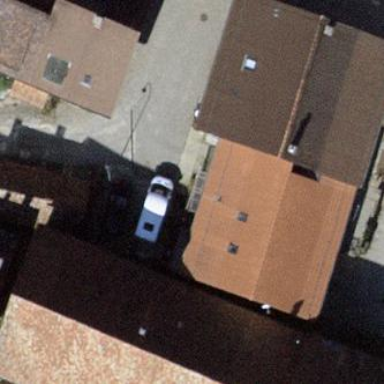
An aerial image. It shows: Detached building with gabled roof.